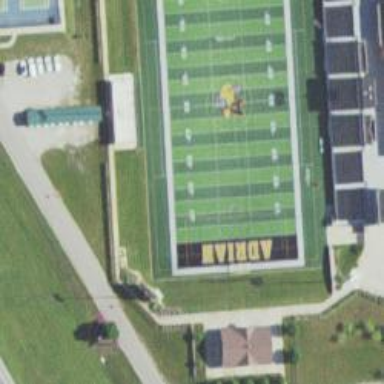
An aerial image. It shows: American football pitch.